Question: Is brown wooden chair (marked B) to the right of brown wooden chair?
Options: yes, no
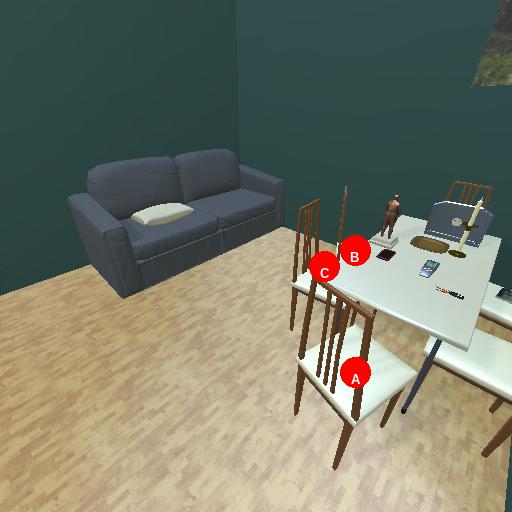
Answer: yes